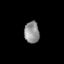
Tissue: lung
Cell type: Myeloid cells
Senescence score: 0.238
Nuclear area (px): 314
Mean DAPI intensity: 145.341